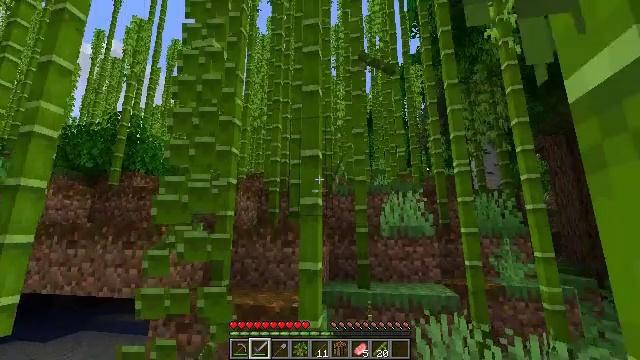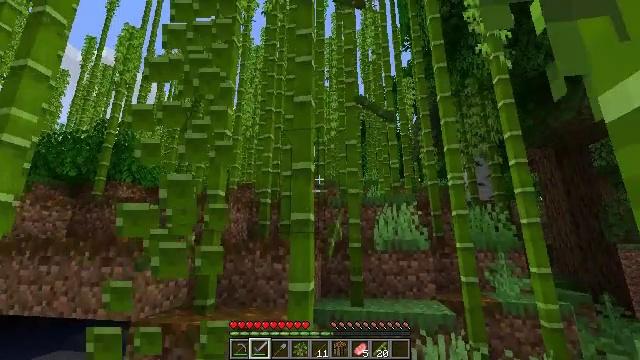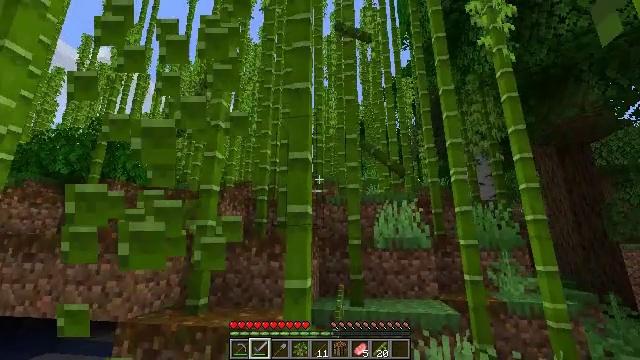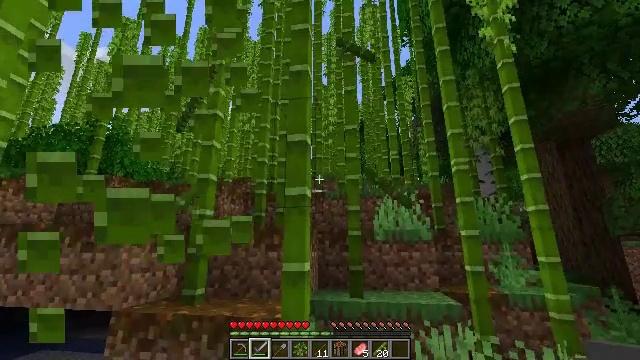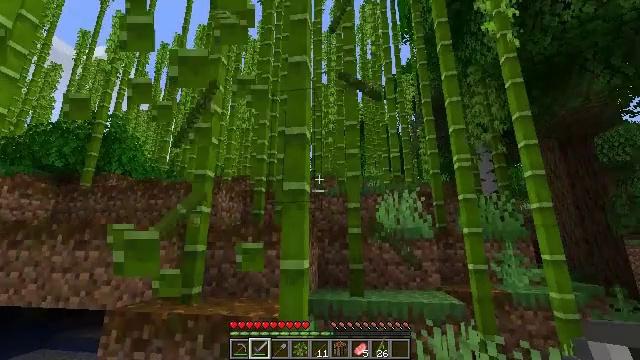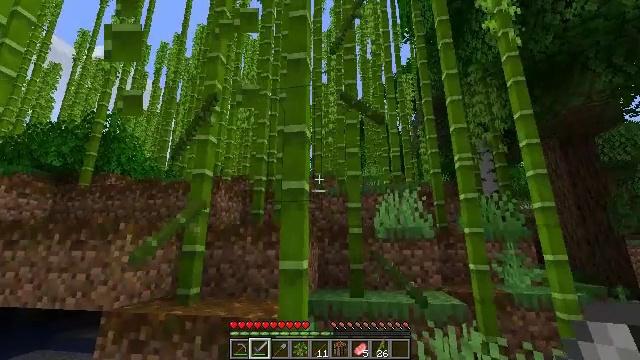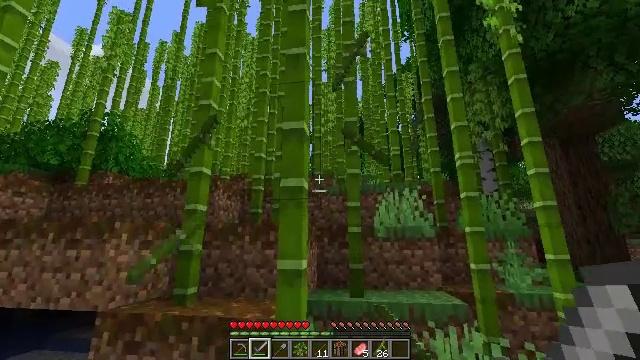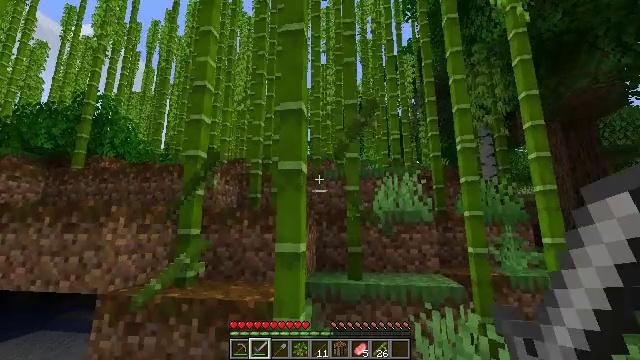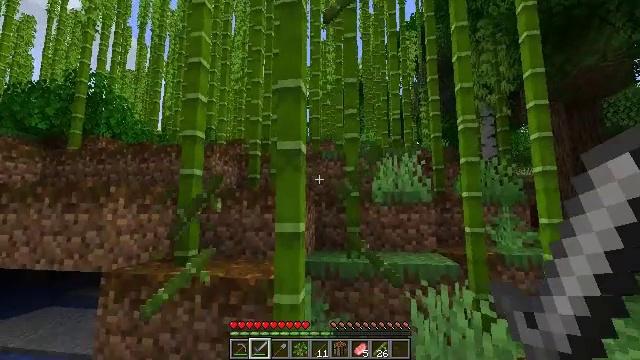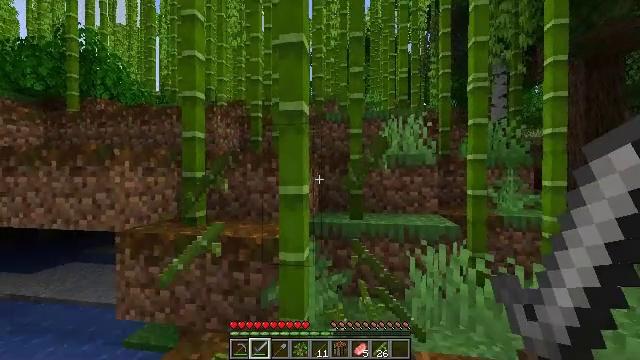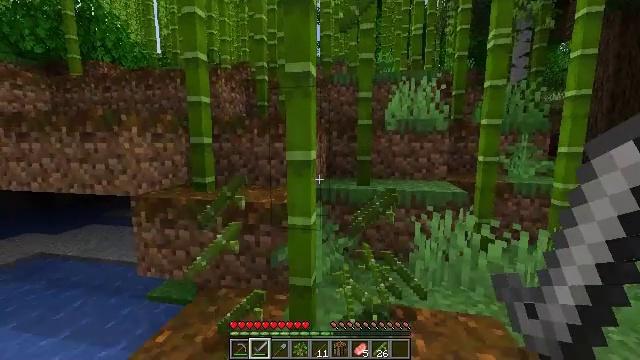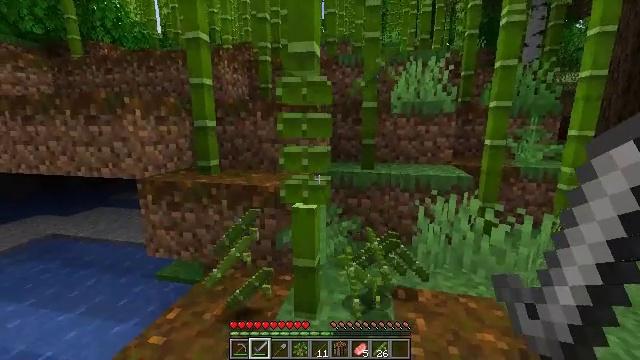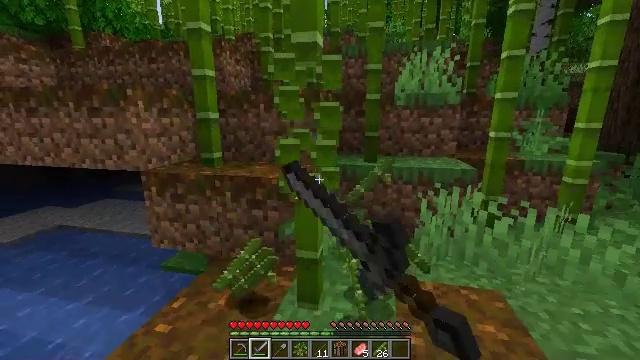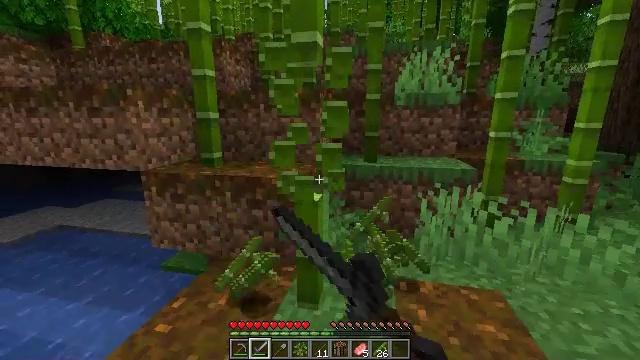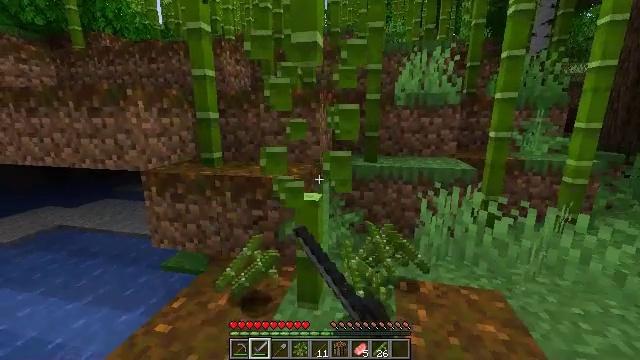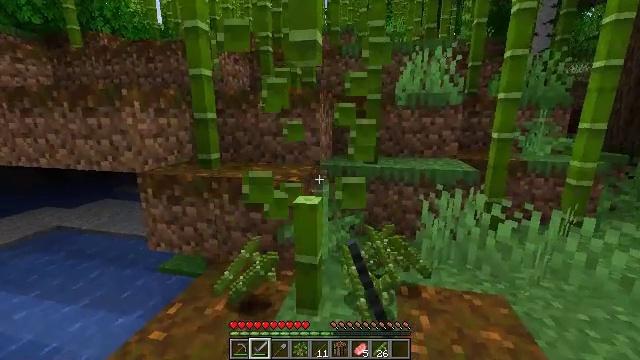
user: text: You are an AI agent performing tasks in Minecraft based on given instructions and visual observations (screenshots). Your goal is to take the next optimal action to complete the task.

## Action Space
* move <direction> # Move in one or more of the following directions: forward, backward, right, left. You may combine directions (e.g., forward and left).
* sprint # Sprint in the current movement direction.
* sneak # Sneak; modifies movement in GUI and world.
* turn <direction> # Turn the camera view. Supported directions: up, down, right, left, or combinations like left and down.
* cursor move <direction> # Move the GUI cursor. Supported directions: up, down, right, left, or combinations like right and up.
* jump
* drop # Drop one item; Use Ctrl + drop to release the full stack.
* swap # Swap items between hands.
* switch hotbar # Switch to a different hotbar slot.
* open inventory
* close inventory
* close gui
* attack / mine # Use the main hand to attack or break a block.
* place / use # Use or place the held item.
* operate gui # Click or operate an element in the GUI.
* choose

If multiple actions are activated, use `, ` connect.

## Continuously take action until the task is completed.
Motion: motion action
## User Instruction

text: Collect some bamboo.
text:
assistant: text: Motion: move forward, turn right and up
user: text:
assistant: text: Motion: no_op
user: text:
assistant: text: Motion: no_op
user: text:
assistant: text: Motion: no_op
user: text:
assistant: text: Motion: no_op
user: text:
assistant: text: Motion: no_op
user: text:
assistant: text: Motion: turn down
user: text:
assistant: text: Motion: turn down
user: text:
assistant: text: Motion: turn down
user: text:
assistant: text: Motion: turn left and down
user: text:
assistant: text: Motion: turn down, attack / mine
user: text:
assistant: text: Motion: turn down, attack / mine
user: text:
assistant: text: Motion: attack / mine
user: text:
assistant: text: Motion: attack / mine
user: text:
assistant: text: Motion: move forward
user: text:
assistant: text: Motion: no_op